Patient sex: M
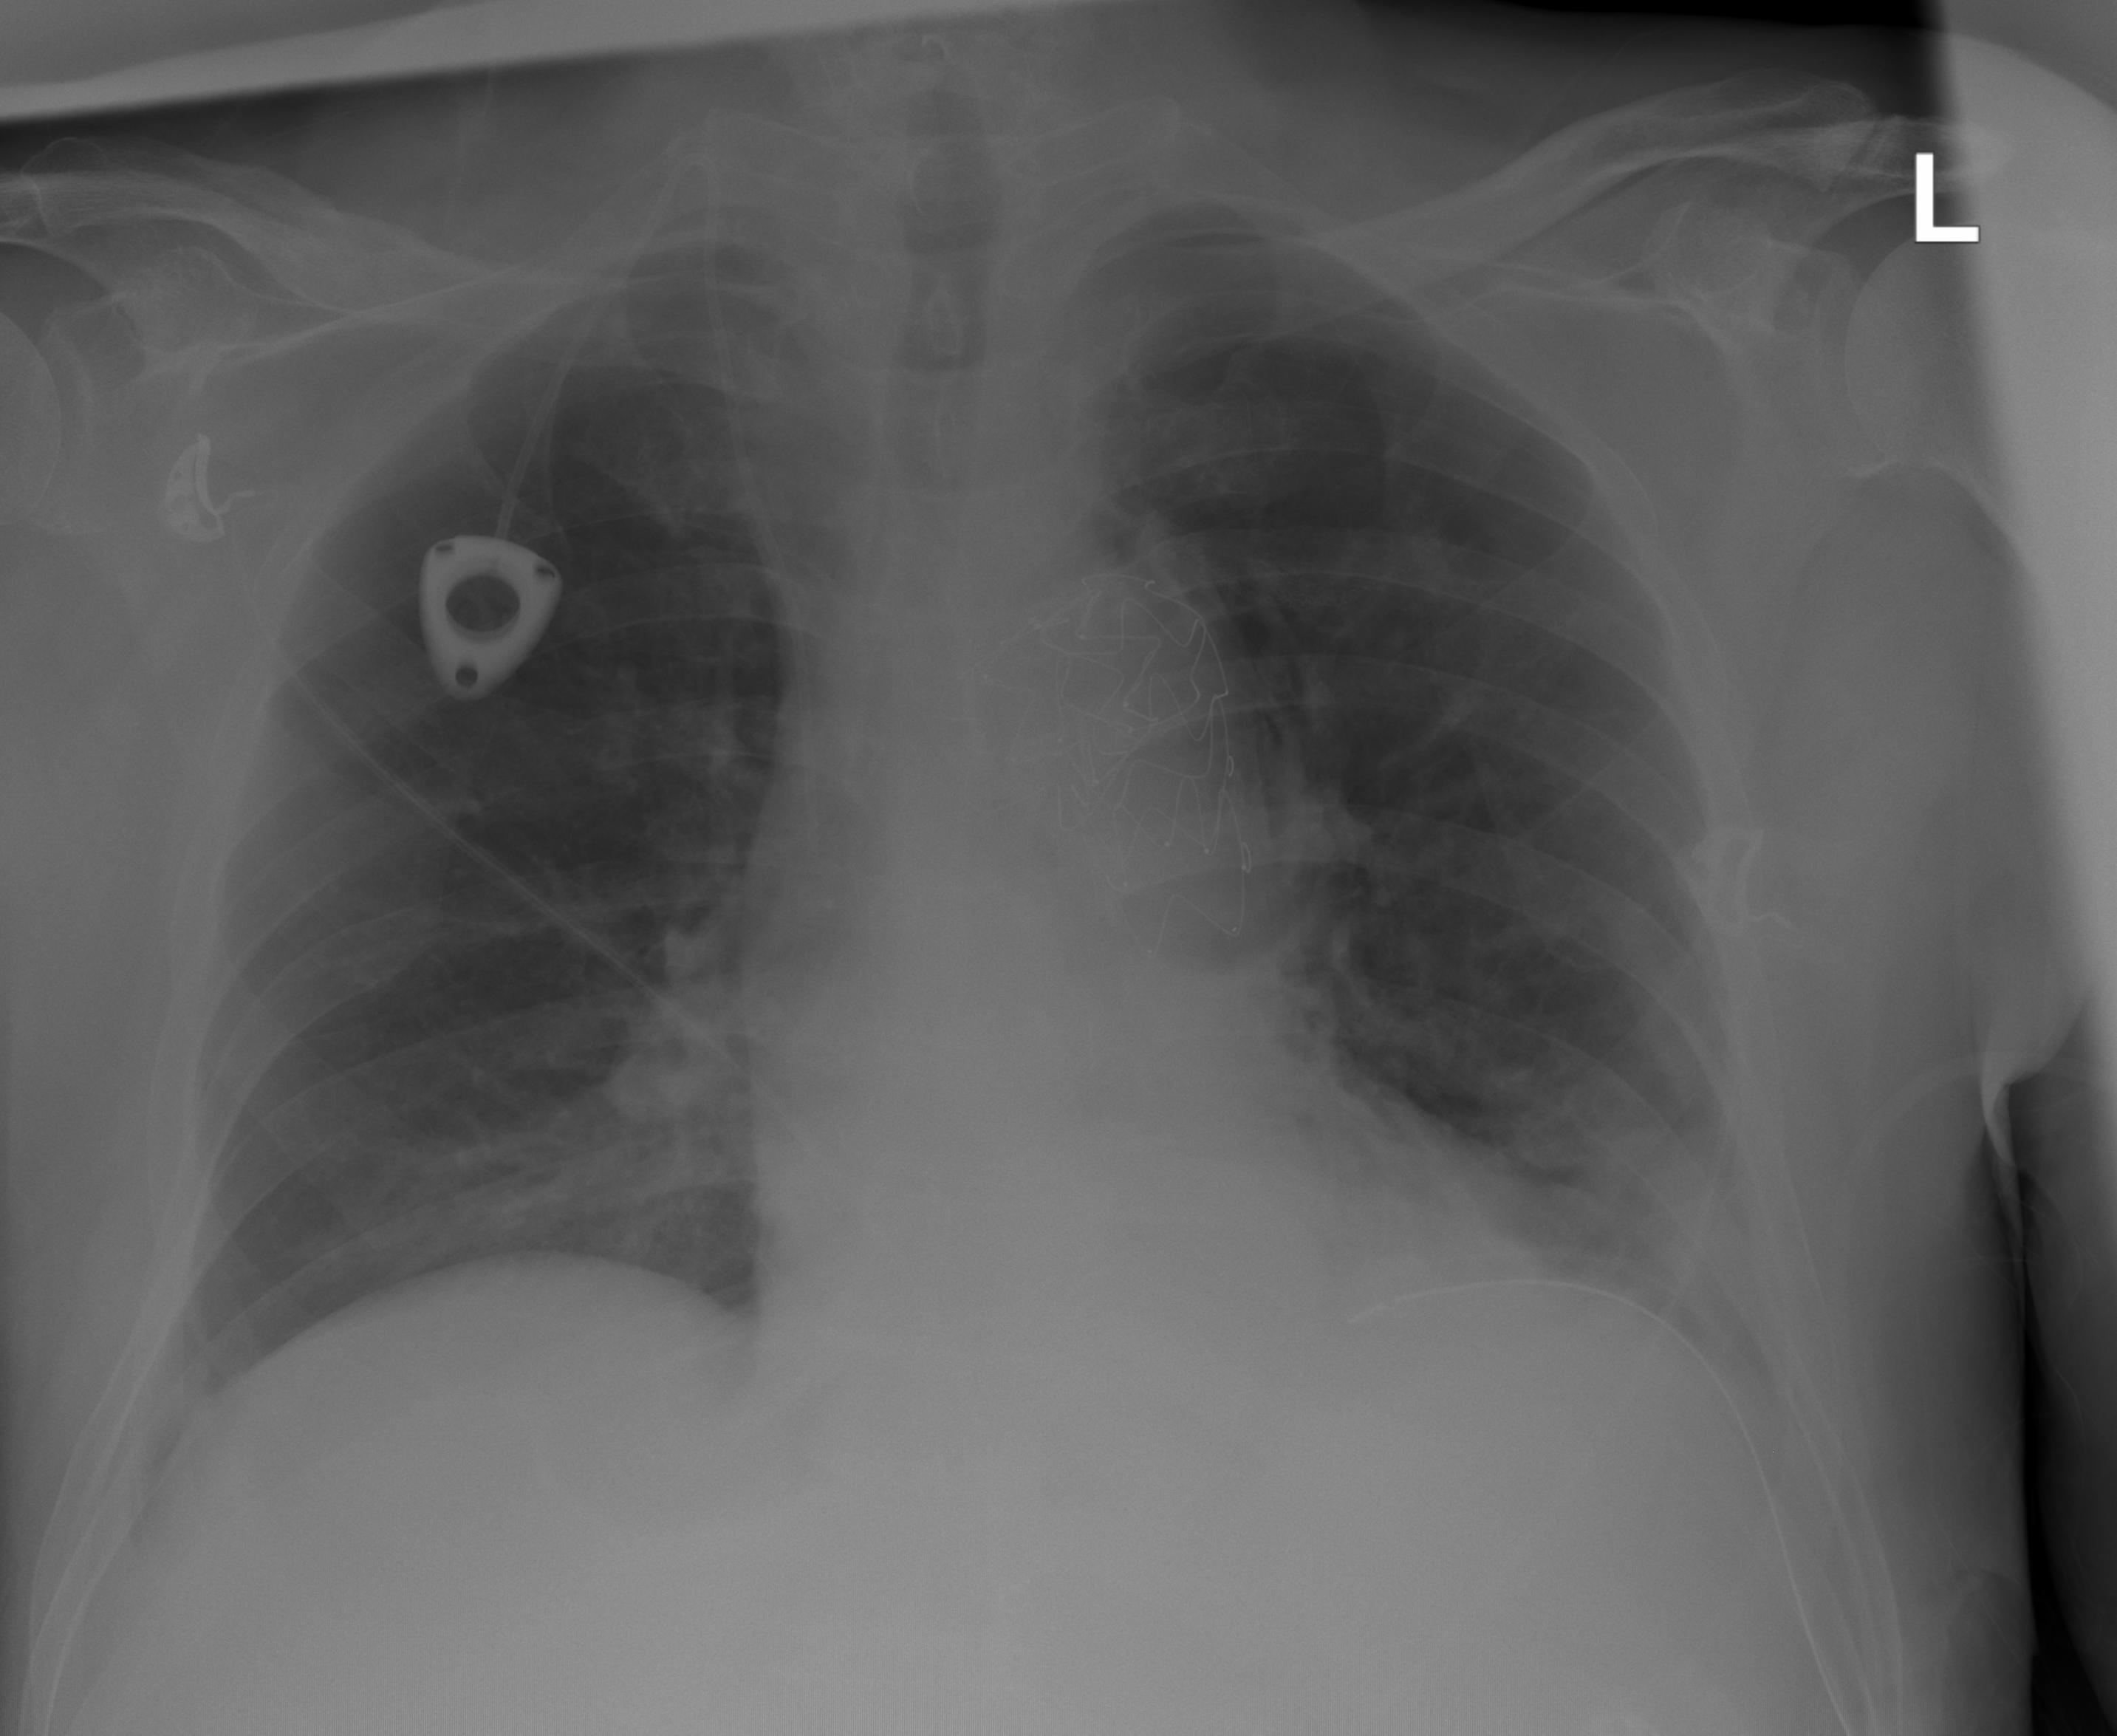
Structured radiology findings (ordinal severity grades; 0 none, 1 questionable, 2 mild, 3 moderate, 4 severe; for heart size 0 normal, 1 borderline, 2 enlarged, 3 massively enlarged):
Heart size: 0
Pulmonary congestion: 0
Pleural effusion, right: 0
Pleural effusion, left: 2
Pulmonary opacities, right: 0
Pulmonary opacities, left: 0
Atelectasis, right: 2
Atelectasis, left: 2